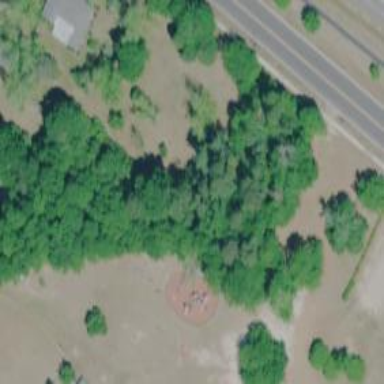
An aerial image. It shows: Disc golf basket.